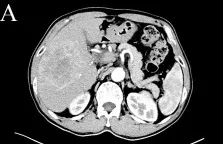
Clinical images of hepatocellular carcinoma in a 64-year-old man. (A) Advanced CT imaging has detected a significant mass in the right hepatic lobe, spanning multiple segments with dimensions of 112 mm x 77 mm x 83 mm.
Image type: radiology (ct)